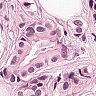
Metastatic tissue present: yes